Question: In one table I have the following data:

As result of the query I want to have all the contracts (CONH%) that doesn't have a Support Contract.
In this case it should return 'CONHMIG0002'.
I tried the following query but it returns zero results:
'''
SELECT Projectnr
FROM PRProject
WHERE Projectnr LIKE 'CONH%' AND NOT EXISTS (
SELECT DISTINCT Parentproject
FROM PRProject
WHERE Projectnr LIKE 'CONS%')
'''
What am I doing wrong?
Thanks for the help!
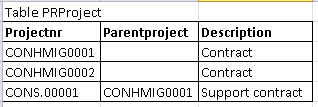
Answer: use 'NOT IN' instead of 'EXIST'.This way, you can easily filter out the values which are unique only to outer query
Try this :
'''
SELECT Projectnr
FROM PRProject
WHERE Projectnr LIKE 'CONH%' AND Projectnr NOT IN (
SELECT DISTINCT Projectnr --Parentproject
FROM PRProject
WHERE Projectnr LIKE 'CONS%')
'''